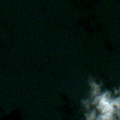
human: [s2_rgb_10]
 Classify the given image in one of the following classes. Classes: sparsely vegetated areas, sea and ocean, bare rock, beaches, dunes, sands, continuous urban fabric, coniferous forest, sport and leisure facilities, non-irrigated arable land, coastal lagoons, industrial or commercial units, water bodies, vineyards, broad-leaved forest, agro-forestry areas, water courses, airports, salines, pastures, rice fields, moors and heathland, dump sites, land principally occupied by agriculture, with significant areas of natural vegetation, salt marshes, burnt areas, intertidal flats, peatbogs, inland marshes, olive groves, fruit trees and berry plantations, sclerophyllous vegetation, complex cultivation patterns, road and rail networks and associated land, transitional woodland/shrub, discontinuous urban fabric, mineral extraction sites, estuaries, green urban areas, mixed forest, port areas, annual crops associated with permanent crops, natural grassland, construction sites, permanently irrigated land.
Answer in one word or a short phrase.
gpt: sea and ocean